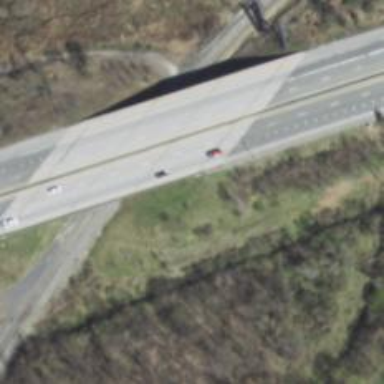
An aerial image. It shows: Bridge on trunk expressway.